Question:
Hi there,
As you can see by the graph from profiler over the space of 1 minute the memory rises about 2mb and then drops back down only to rise again to the same spot. This is on an almost blank screen and no code is running. No new objects are being created. I've also noticed on iOS the CPU usage is also rising and falling in a similar pattern-from 20% up to 70%.
Thanks for reading.
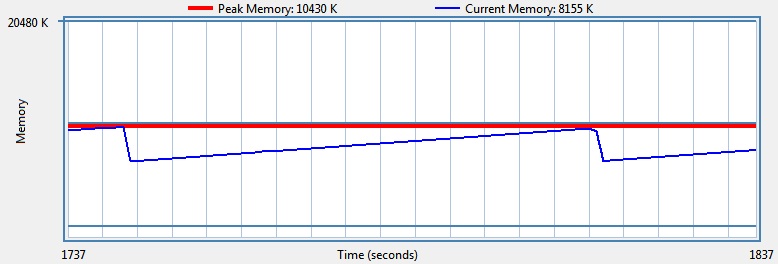
Answer: There are many reasons. I recently had a similar situation where CPU was strangely high.
My debugging methodology was to comment out ALL code other than the boiler plate document class constructor and slowly introduce variables, classes and methods (in blocks rather than one at a time!) until the issue reappeared.
In my particular case it was to do with a network monitor class that I had incorrectly set up.